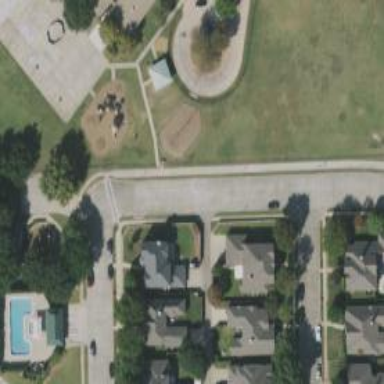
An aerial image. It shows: Residential road with sidewalk on the left.